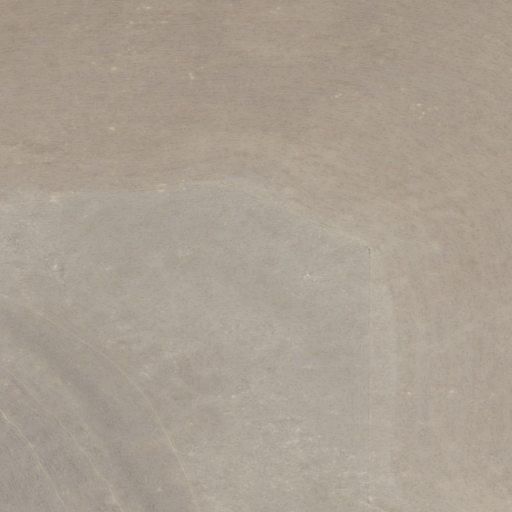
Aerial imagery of mountain in Oregon named Service Buttes containing grassland, shrub, and cultivated crops